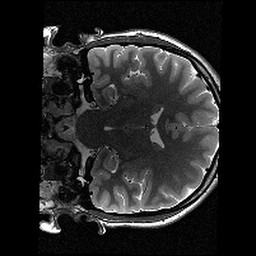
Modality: T2w
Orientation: coronal
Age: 13
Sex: female
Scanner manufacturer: siemens
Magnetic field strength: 3 T
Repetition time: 9.23 s
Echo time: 0.067 s